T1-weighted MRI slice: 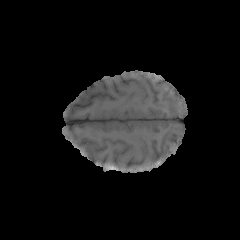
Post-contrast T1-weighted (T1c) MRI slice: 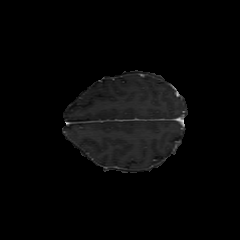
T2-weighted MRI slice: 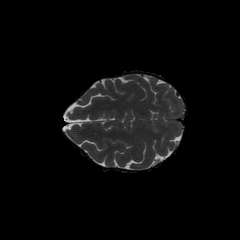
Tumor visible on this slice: no